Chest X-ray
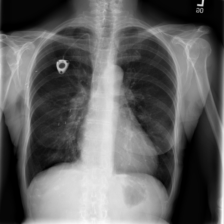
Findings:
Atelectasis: negative
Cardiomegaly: negative
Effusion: negative
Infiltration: positive
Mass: negative
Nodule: negative
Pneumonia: negative
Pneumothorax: negative
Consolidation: negative
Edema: negative
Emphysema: negative
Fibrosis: negative
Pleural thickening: negative
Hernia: negative